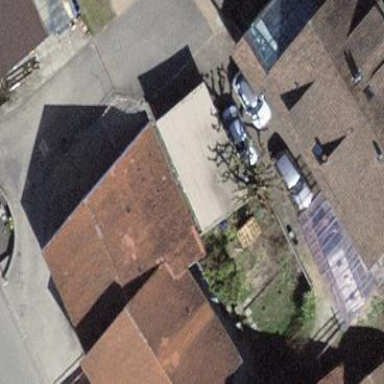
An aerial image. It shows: Garage building.